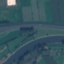
Land use / land cover class: River